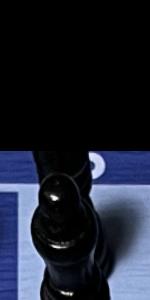
Label: Bishop_Black